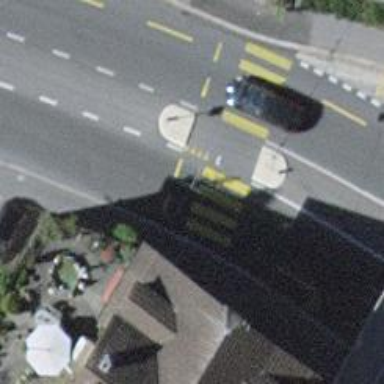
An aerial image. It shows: Crossing on cycleway.